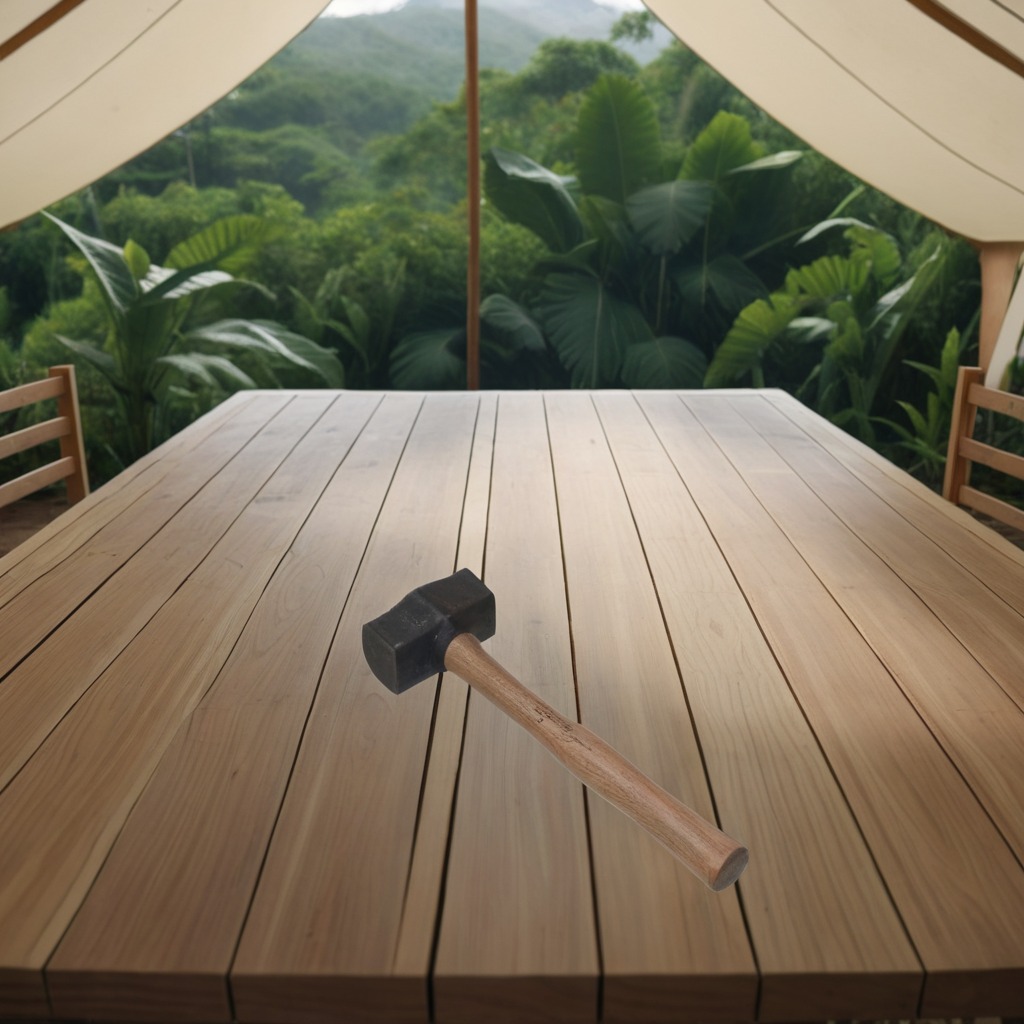
A hammer is lying on the wooden table.